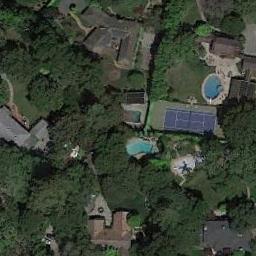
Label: tennis_court